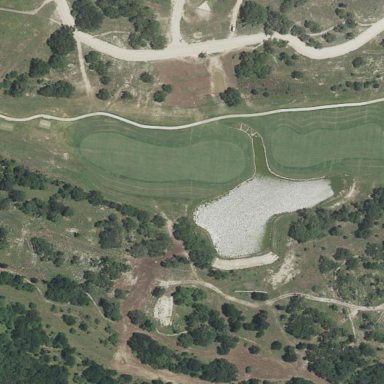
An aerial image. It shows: Area of rough grass used for golf.